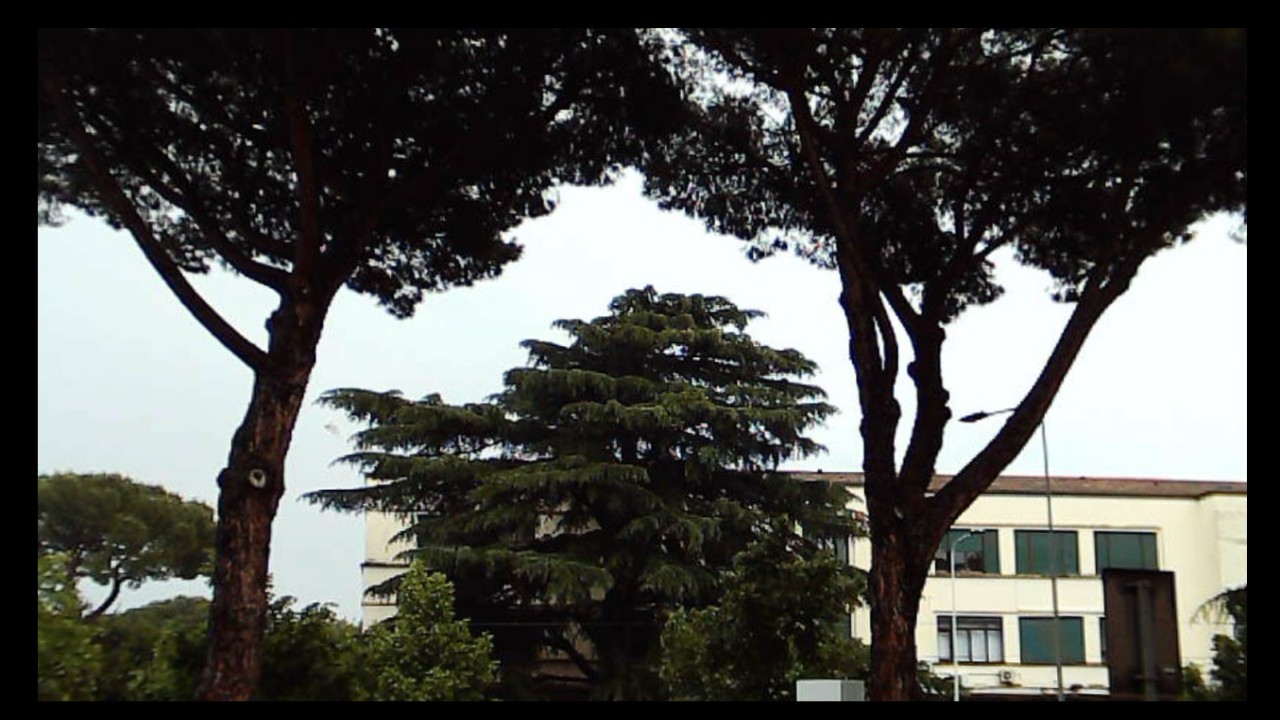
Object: DarwinFPV cineape20